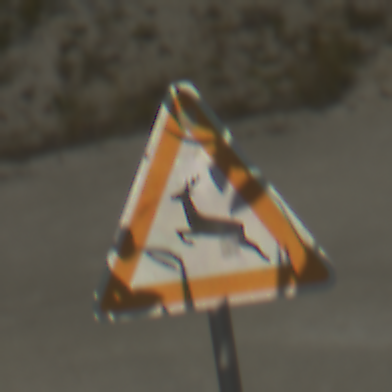
Verkehrszeichen: WildwechselRechts
Umgebung: Outdoor, Beach
Tageszeit: MorningAfternoon
Wetter: PartlyCloudy
Licht: Natural
Jahreszeit: NotSpecified
Kontrast: HighContrast